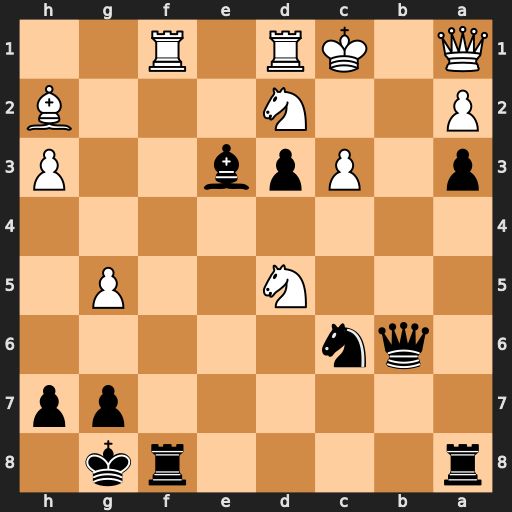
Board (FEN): r4rk1/6pp/1qn5/3N2P1/8/p1Ppb2P/P2N3B/Q1KR1R2
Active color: b
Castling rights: -
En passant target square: -
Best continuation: Bxd2+ Kxd2 Rf2+ Rxf2 Qxf2+